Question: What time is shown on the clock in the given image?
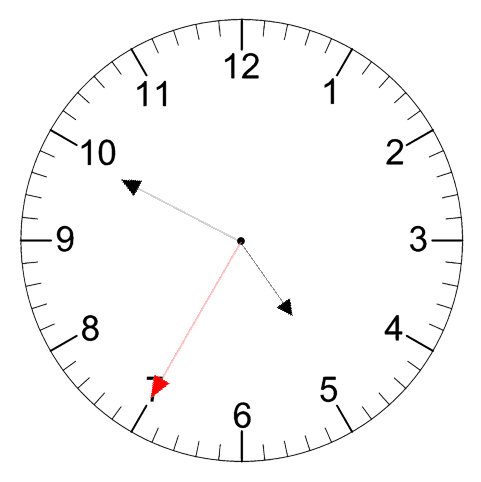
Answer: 04:49:35